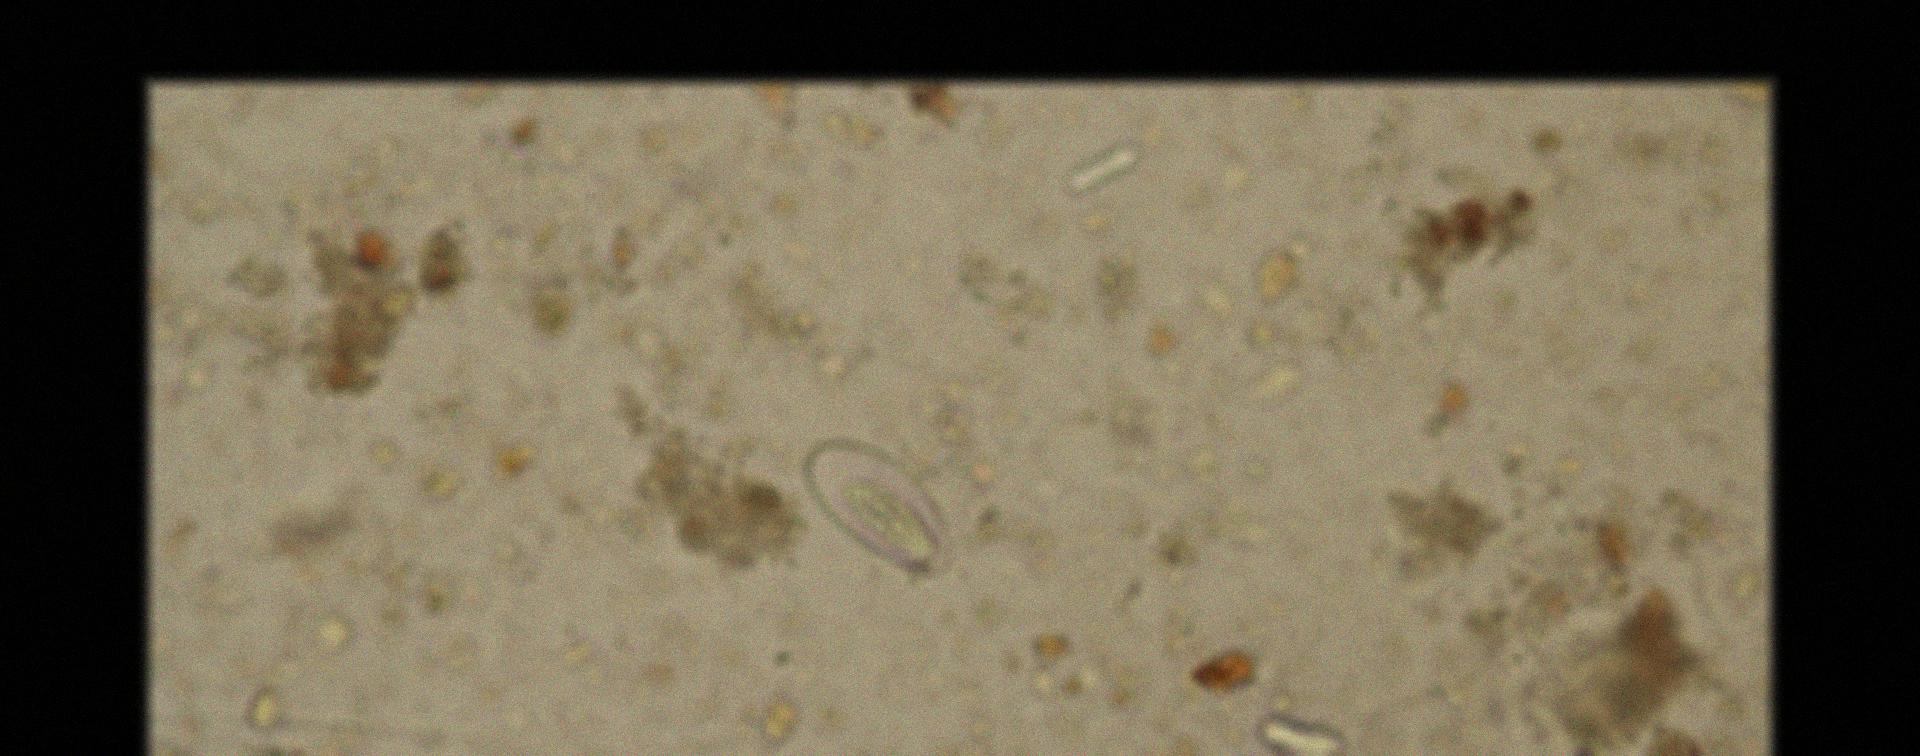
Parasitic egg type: Enterobius vermicularis